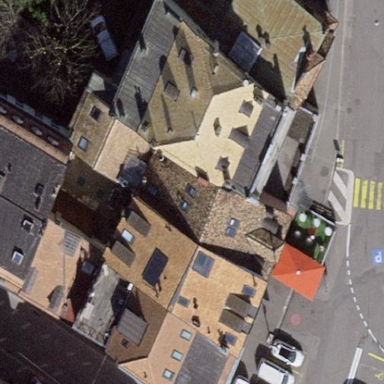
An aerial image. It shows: Hipped-roof building with apartments.